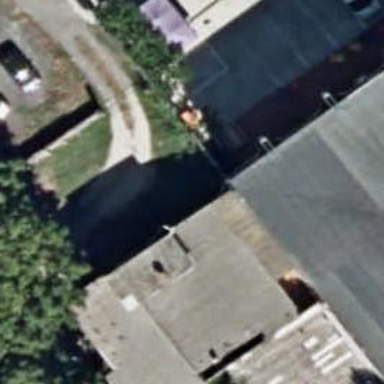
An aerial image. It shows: Warehouse.